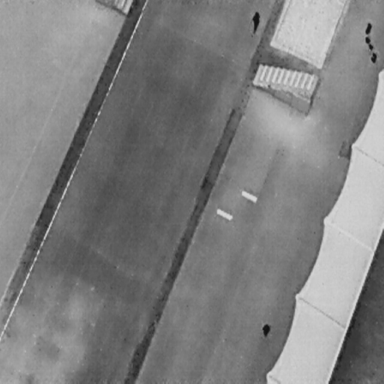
There are two People in the infrared image.